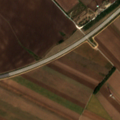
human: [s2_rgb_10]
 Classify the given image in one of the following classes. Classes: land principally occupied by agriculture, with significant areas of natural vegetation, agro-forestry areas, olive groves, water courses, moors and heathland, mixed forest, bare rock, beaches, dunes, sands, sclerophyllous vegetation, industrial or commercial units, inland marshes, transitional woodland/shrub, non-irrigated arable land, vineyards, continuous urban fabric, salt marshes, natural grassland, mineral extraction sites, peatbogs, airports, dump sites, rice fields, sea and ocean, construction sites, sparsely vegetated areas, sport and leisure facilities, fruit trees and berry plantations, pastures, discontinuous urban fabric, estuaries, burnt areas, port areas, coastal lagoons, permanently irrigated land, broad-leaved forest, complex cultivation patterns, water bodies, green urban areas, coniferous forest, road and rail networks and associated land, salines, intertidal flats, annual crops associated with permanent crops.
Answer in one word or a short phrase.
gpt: non-irrigated arable land